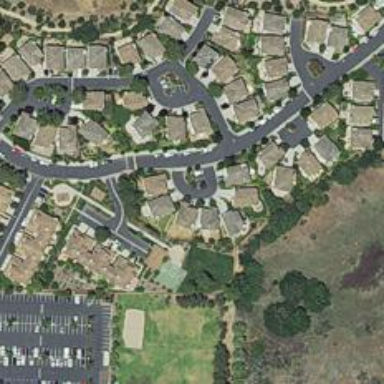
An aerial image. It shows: Residential road.